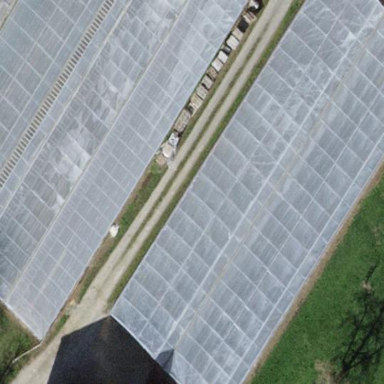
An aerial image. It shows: Greenhouse.